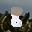
Label: 8